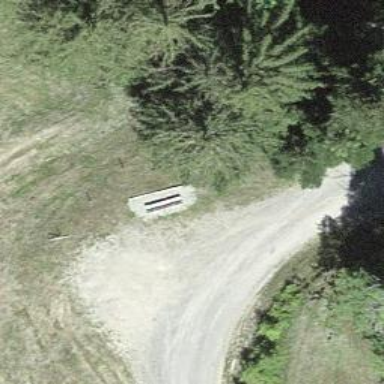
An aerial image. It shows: Bench.